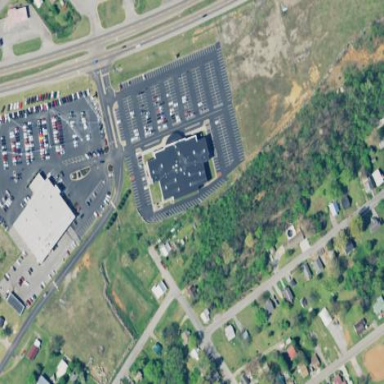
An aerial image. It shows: Retail area.